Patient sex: M
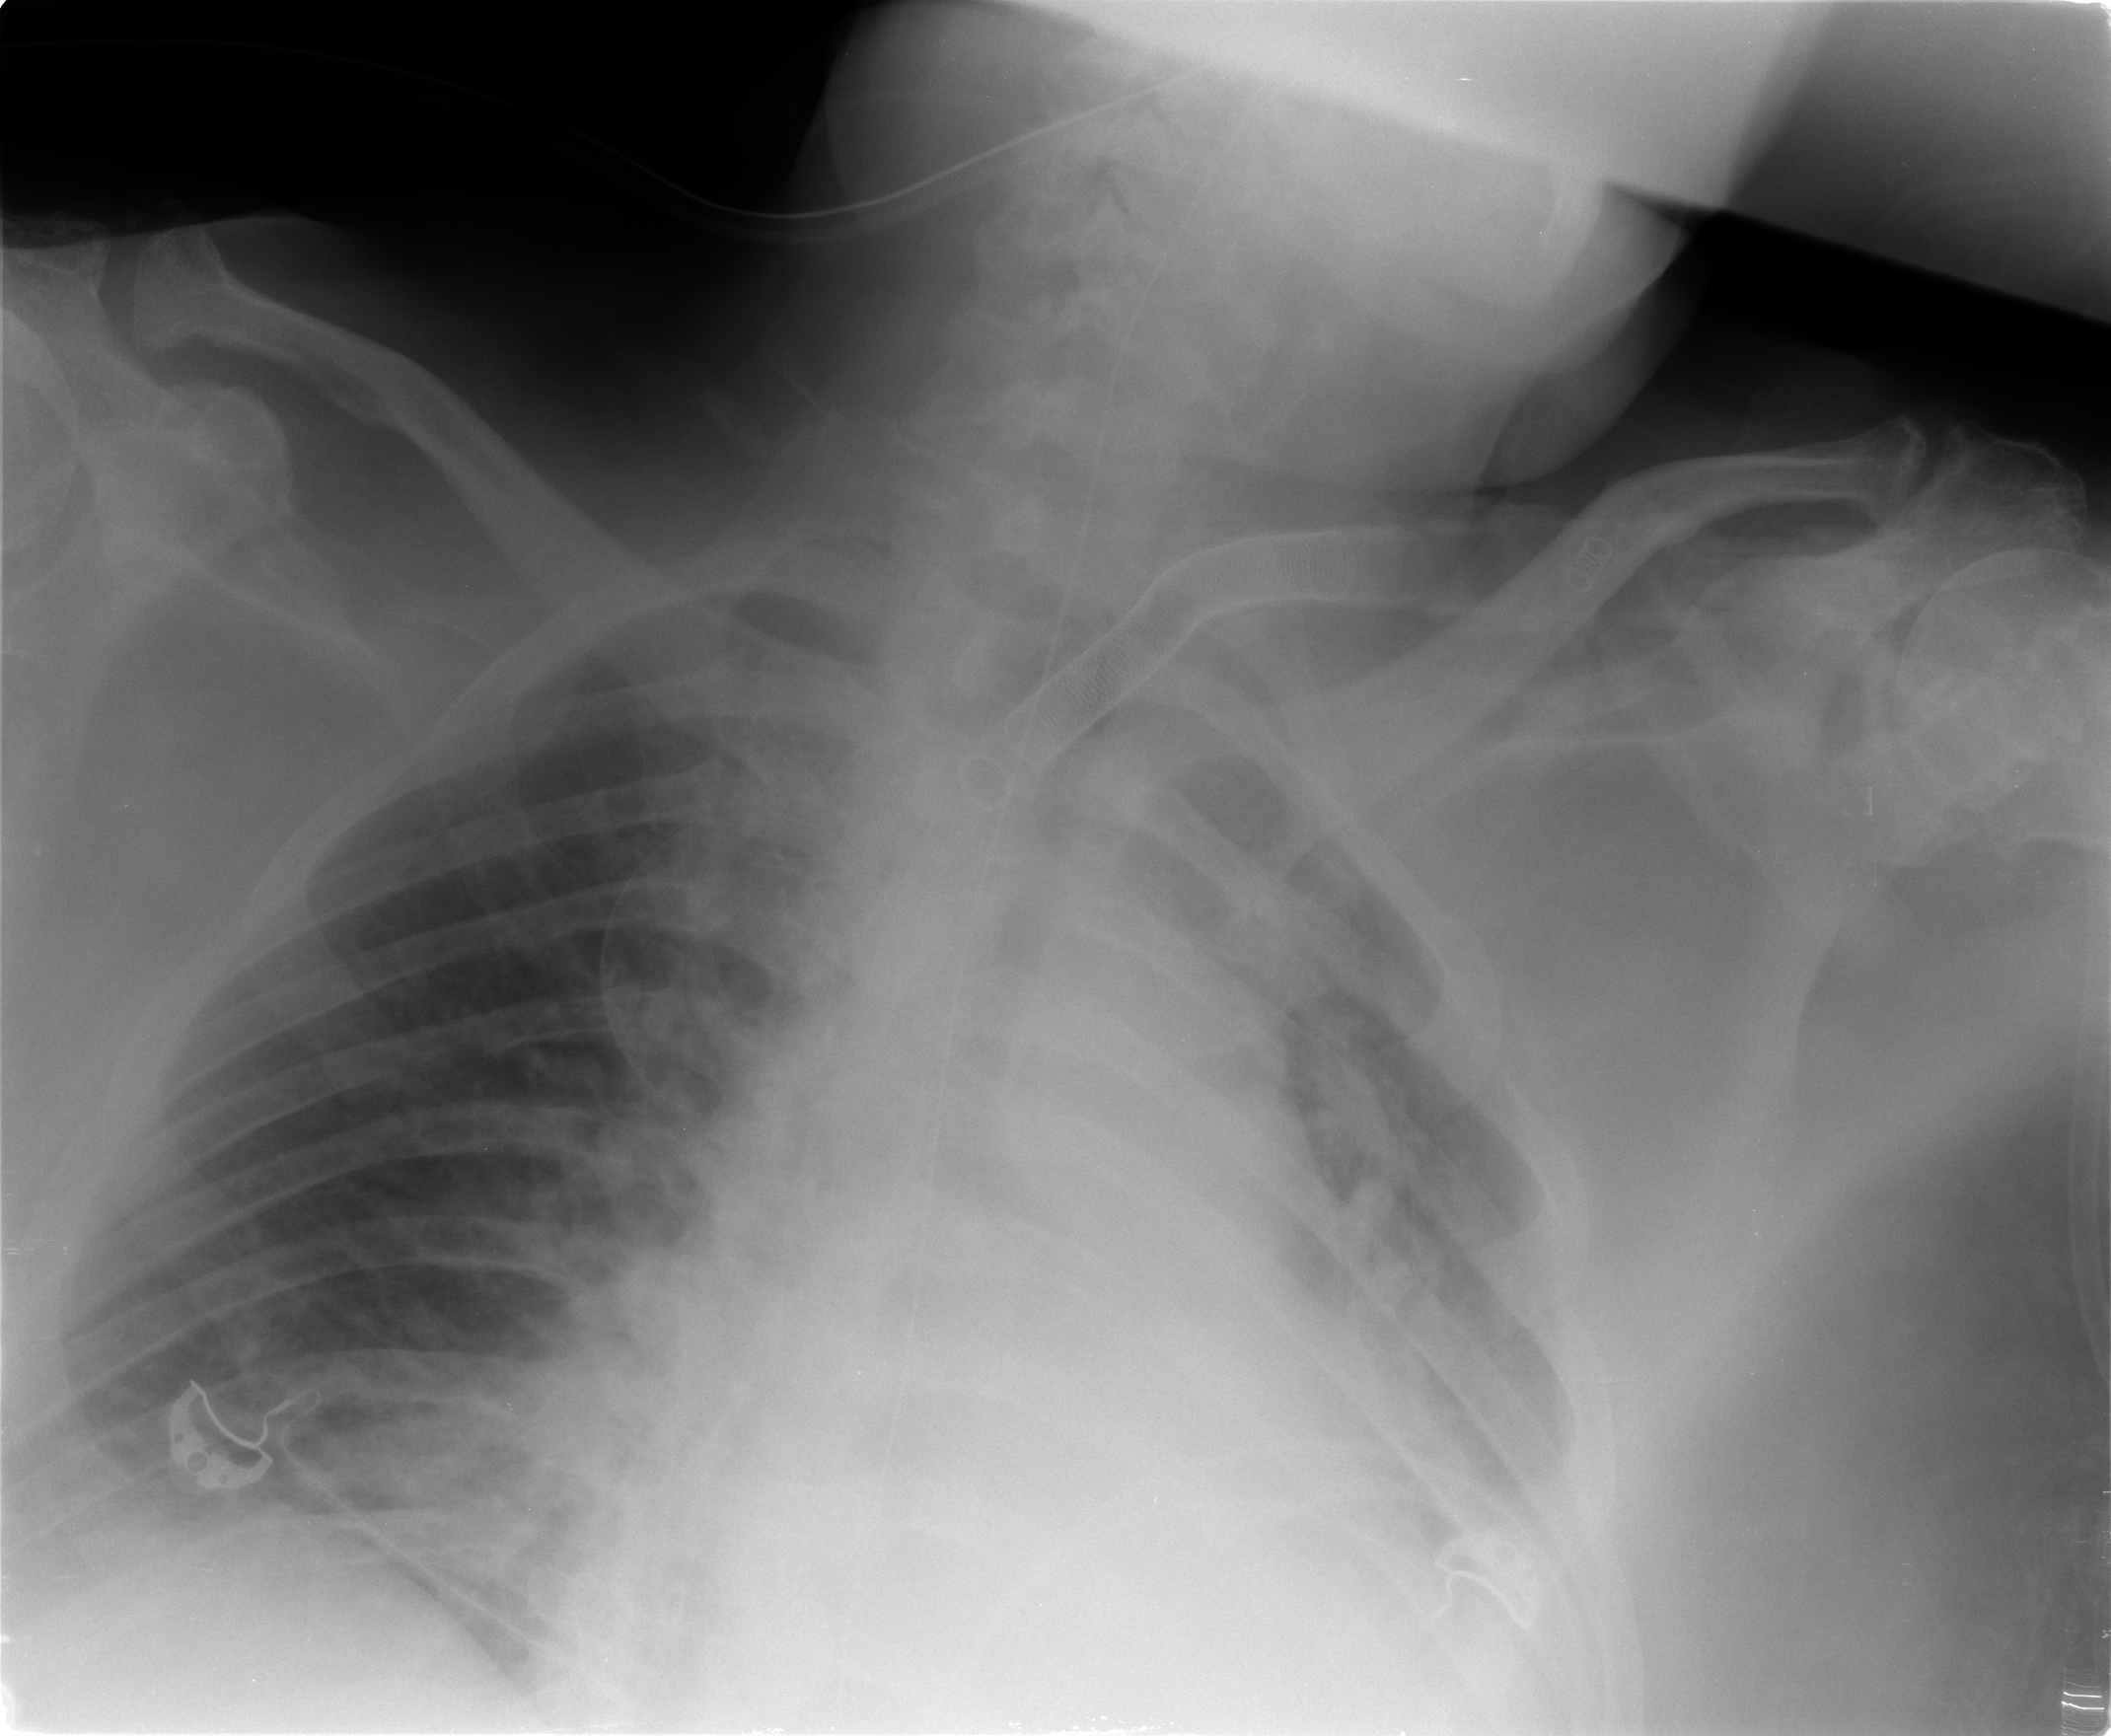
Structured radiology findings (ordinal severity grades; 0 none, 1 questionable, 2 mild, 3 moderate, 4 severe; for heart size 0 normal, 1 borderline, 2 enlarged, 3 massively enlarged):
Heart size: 2
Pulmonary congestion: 2
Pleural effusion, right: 2
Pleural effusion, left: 2
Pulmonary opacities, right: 2
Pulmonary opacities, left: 3
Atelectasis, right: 2
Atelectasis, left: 3